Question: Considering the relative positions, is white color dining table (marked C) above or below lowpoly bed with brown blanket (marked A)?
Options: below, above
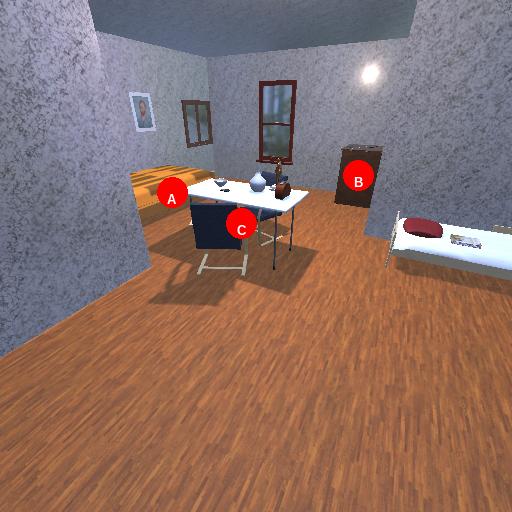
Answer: below